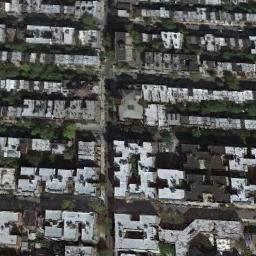
Label: residential